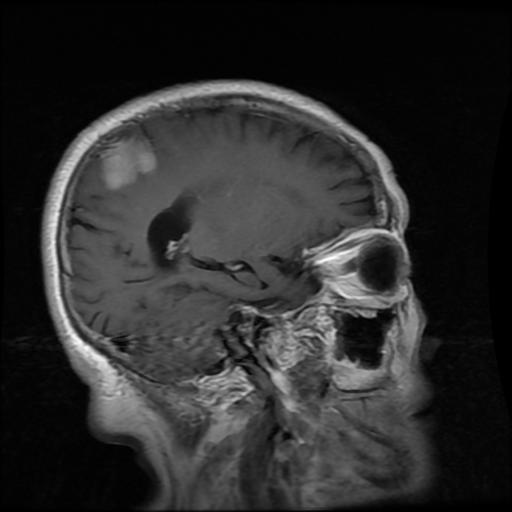
Label: meningioma